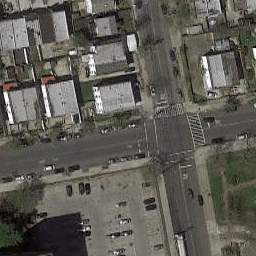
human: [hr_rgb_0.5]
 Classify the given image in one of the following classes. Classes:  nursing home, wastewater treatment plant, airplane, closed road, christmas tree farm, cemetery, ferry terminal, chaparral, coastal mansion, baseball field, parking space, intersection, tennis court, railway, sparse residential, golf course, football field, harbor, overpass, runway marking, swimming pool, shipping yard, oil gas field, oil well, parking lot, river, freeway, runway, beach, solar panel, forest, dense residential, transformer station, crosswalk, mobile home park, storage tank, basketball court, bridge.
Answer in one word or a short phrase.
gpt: intersection